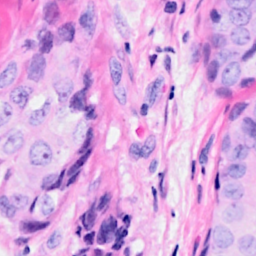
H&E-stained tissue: Breast